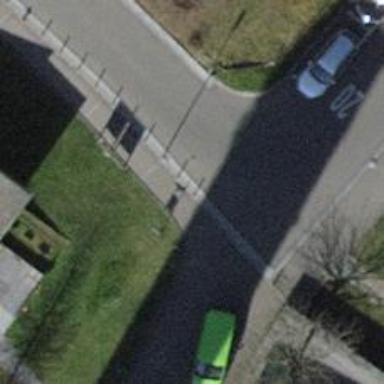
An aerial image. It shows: Bollard barrier.